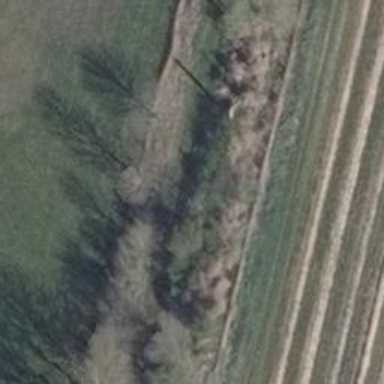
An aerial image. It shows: Row of trees in natural setting.